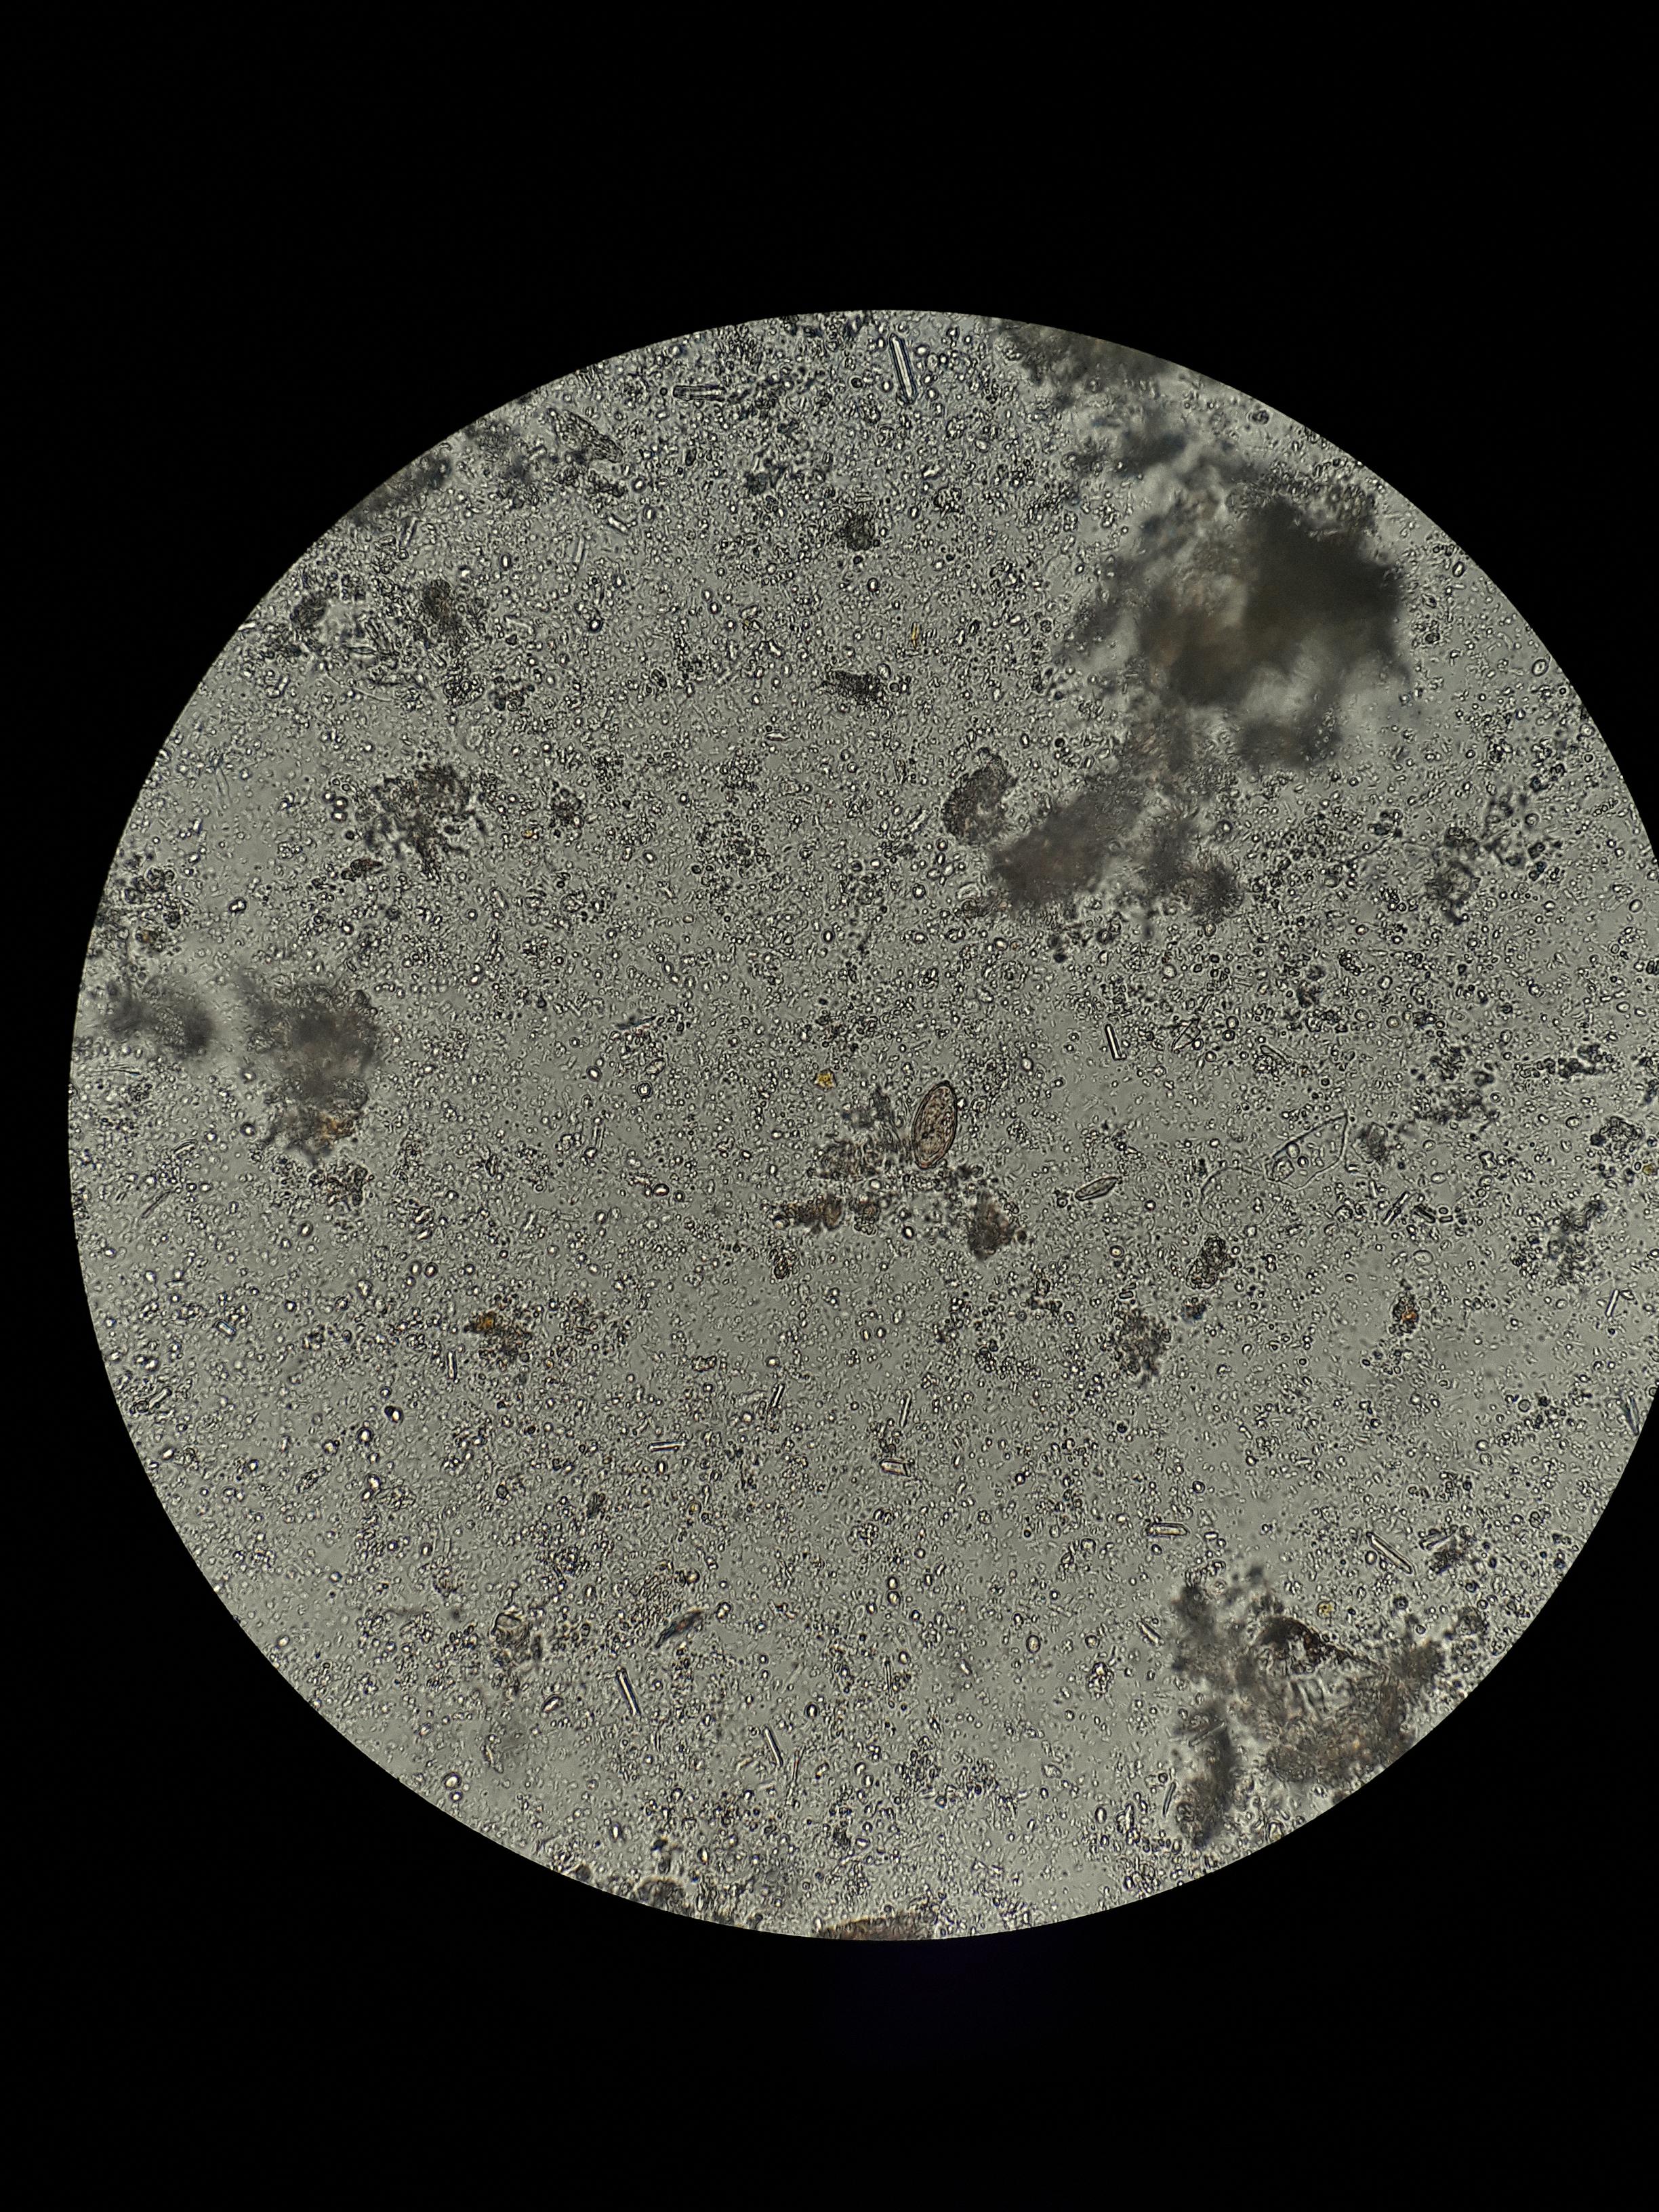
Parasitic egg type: Opisthorchis viverrine